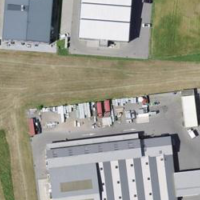
EUNIS habitat code: 55
Species observed at this site:
Falco tinnunculus
Emberiza citrinella